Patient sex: M
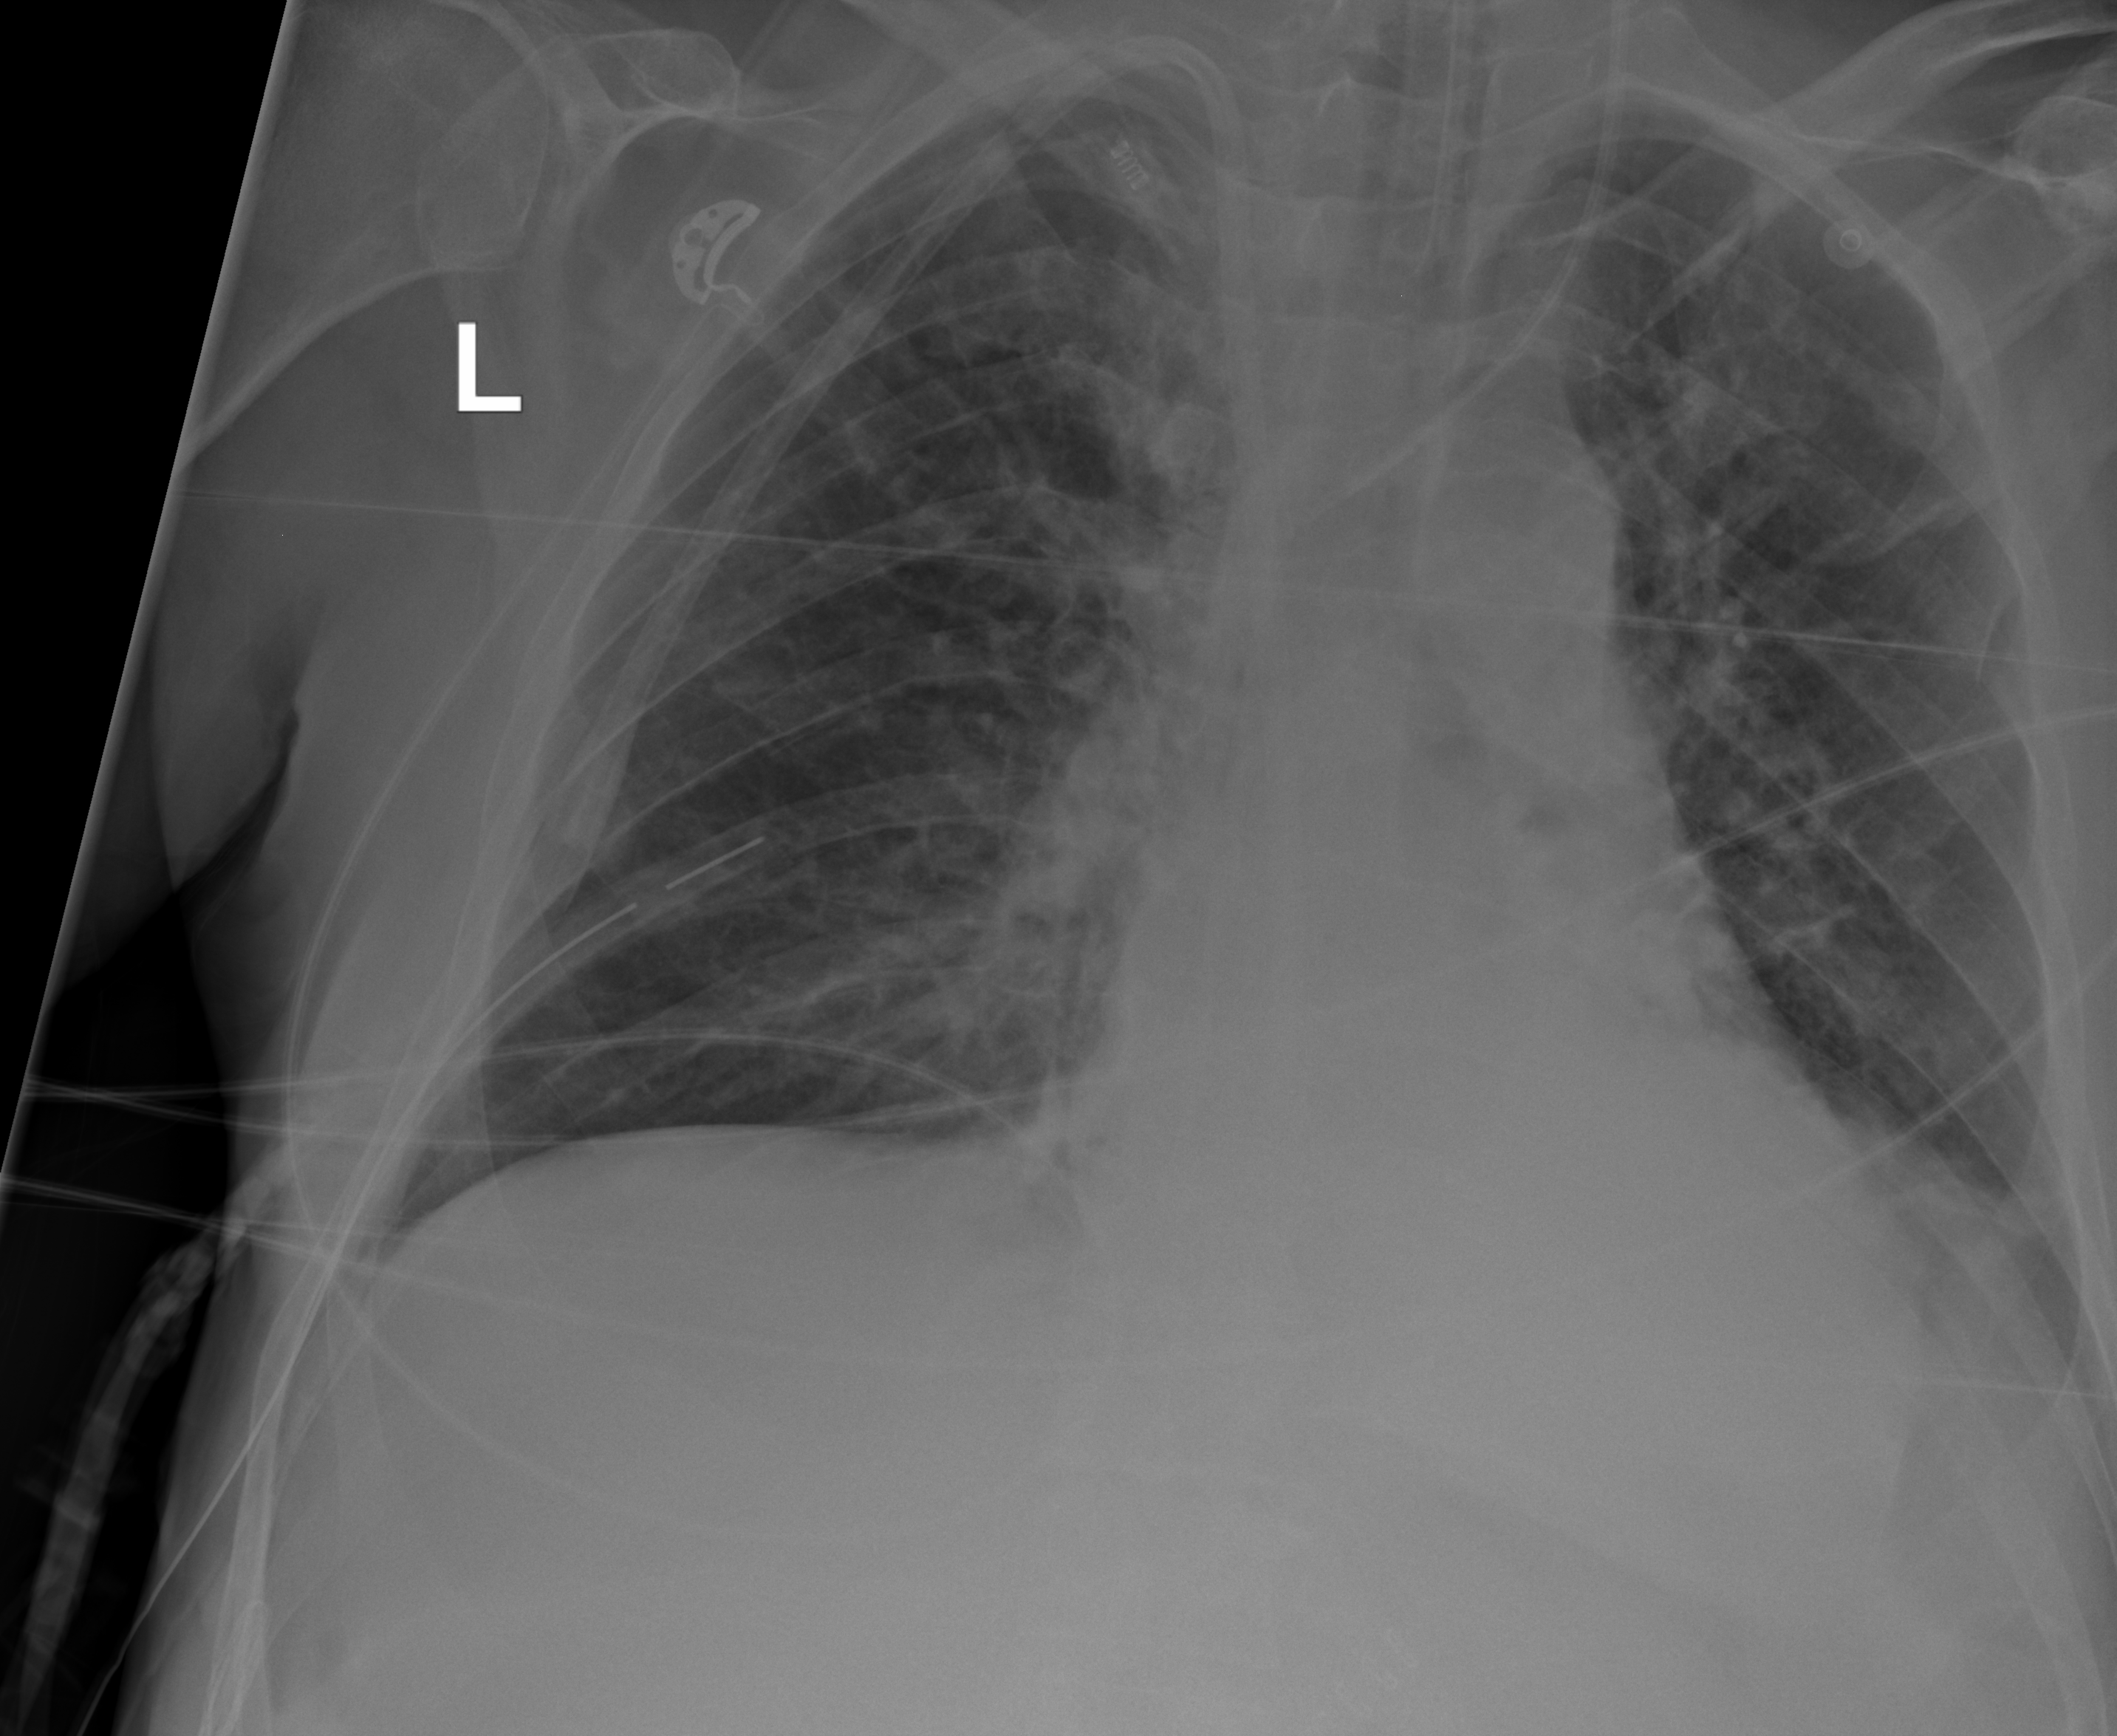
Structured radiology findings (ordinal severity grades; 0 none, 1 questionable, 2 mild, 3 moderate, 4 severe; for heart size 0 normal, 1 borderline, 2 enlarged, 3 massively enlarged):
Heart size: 2
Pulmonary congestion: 2
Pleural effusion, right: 0
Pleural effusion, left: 2
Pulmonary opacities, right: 0
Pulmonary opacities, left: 0
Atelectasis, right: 0
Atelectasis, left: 2